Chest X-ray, AP view. Patient: 60 years old, sex F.
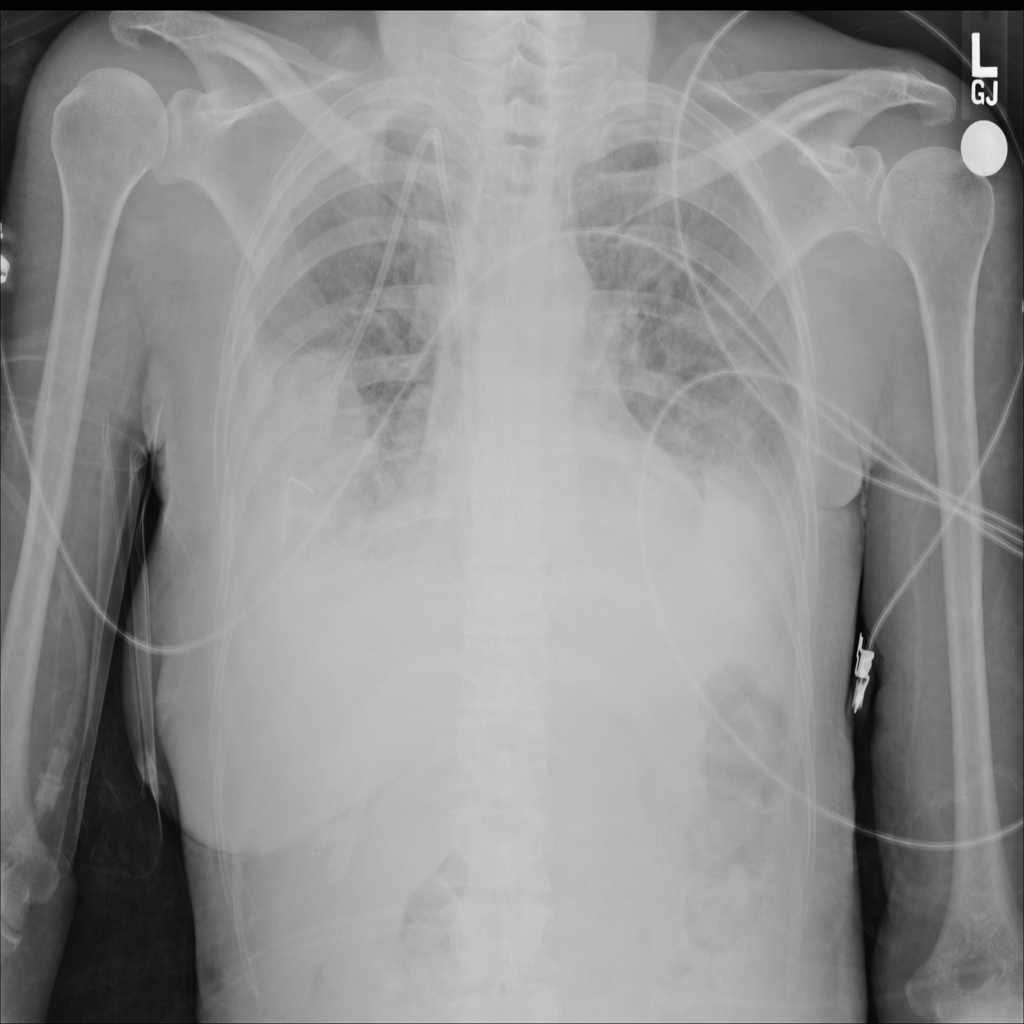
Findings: No Finding